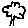
Label: tree